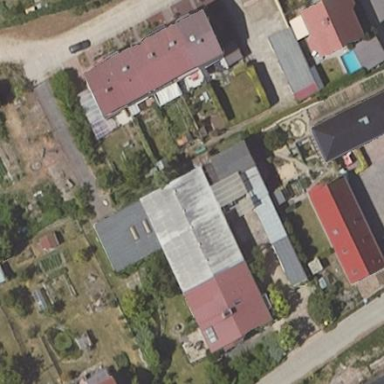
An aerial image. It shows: Shed.